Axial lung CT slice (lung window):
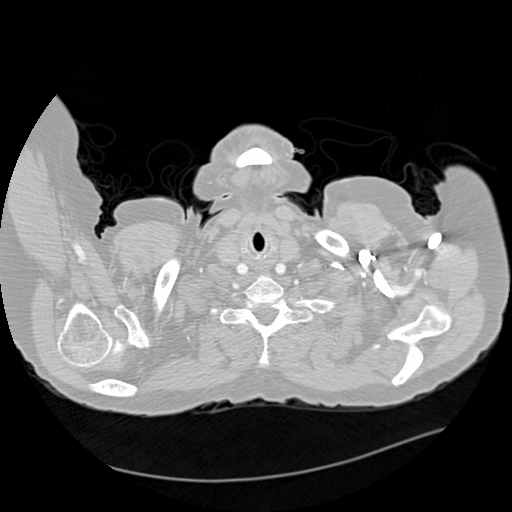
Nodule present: no